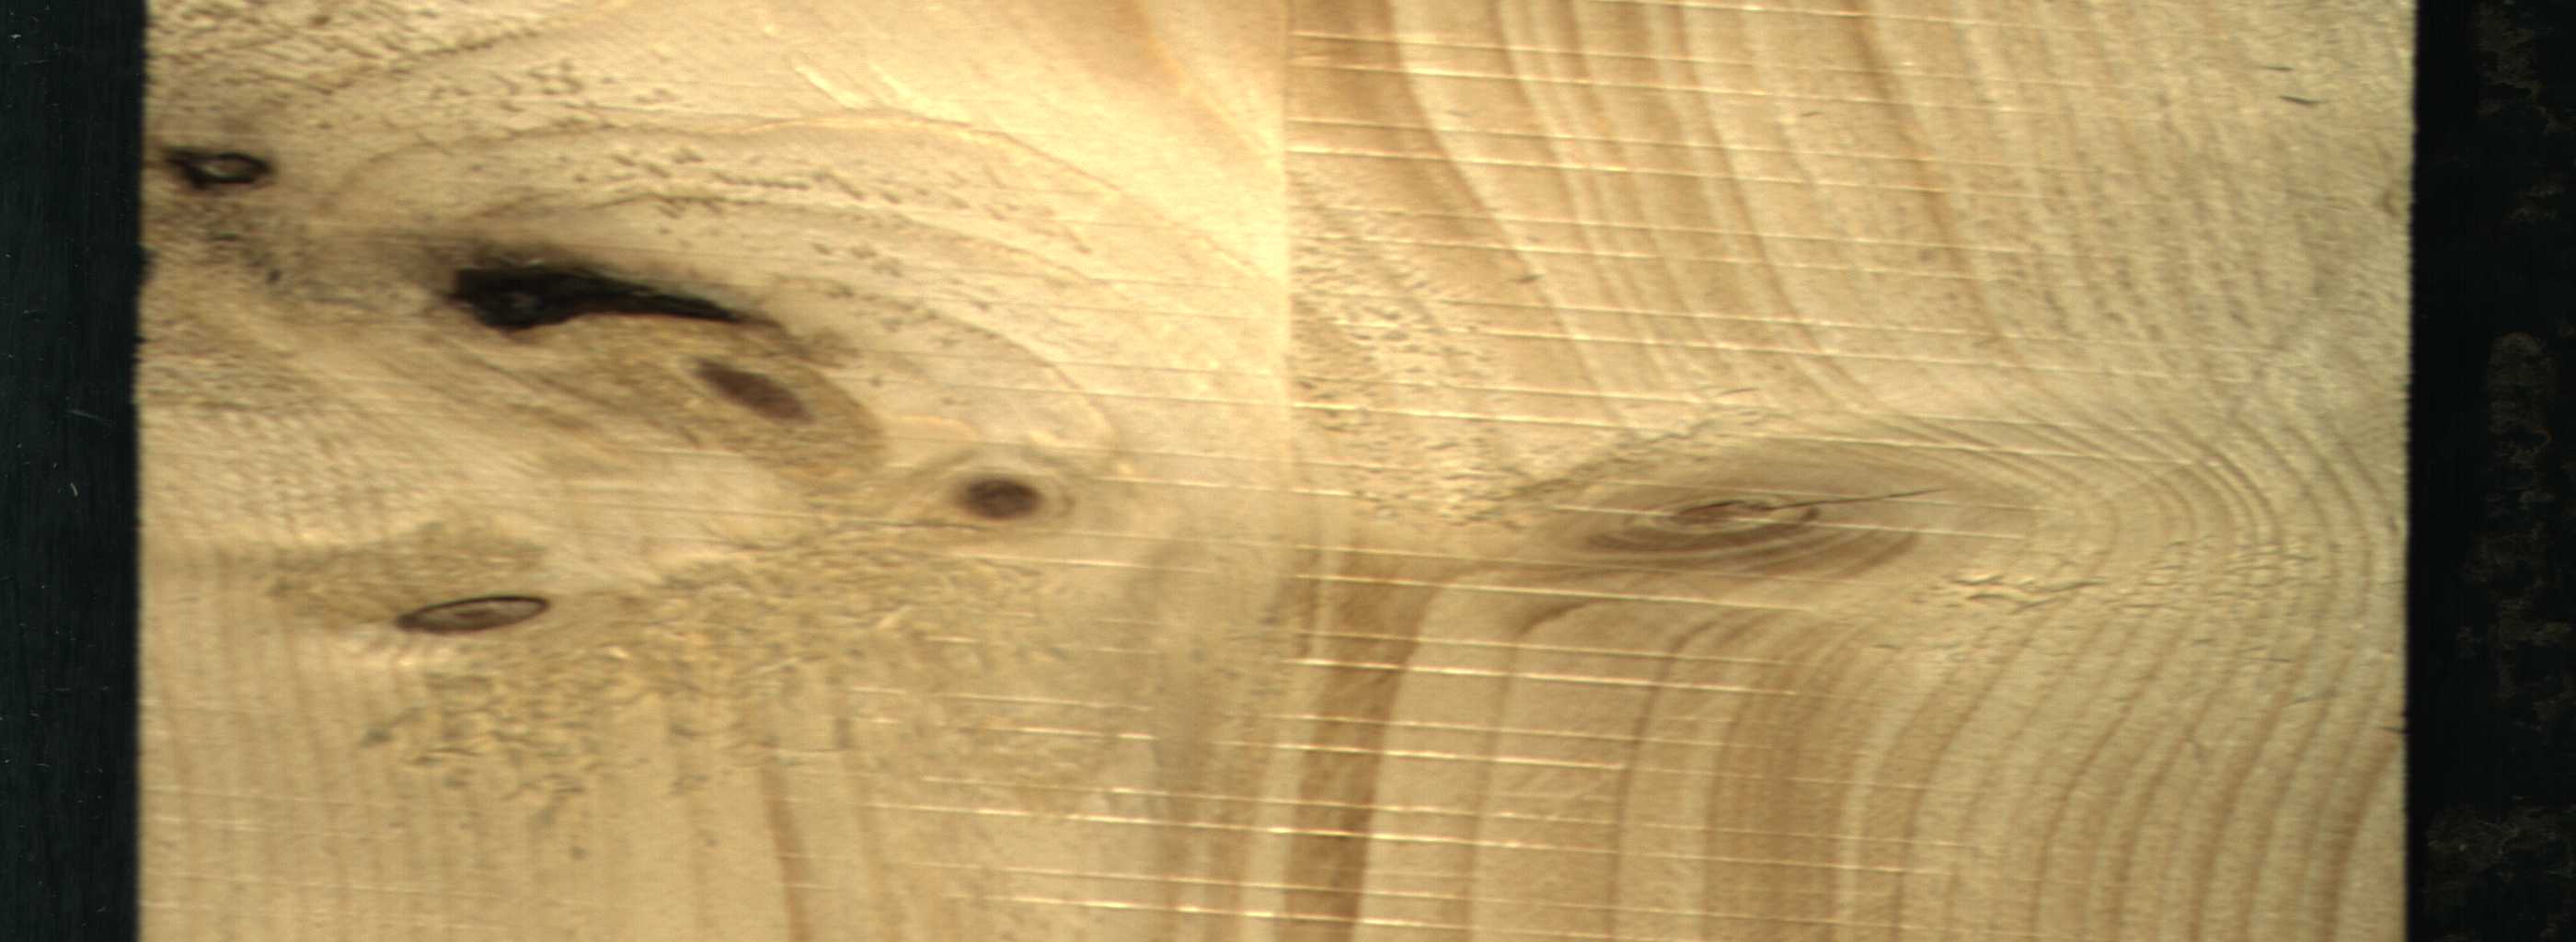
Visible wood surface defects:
Dead_Knot
Dead_Knot
Live_Knot
Live_Knot
Live_Knot
Live_Knot